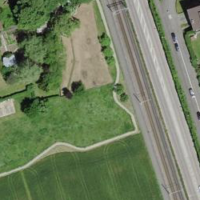
EUNIS habitat code: 52
Species observed at this site:
Fagus sylvatica